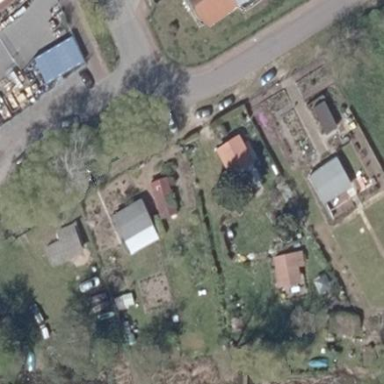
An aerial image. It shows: Allotments area.